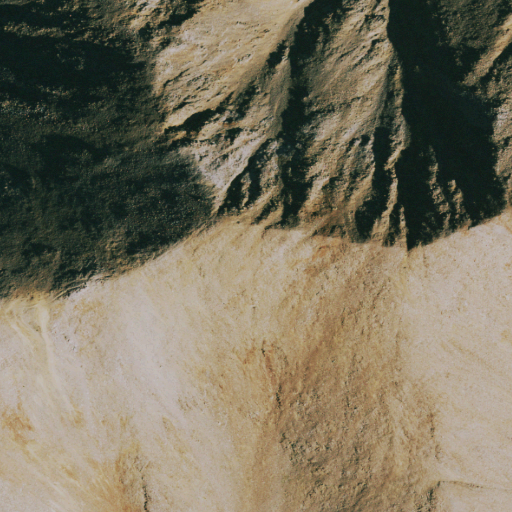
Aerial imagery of mountain in Colorado named West Spanish Peak containing only barren land